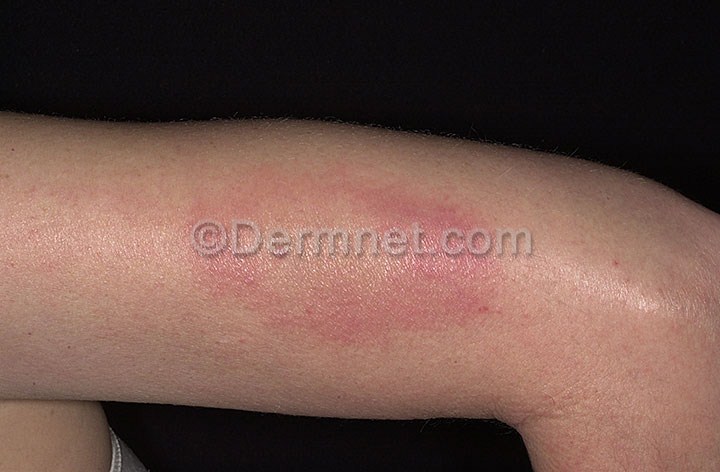
Disease: Exanthems and Drug Eruptions